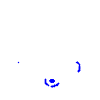
Particle: electron